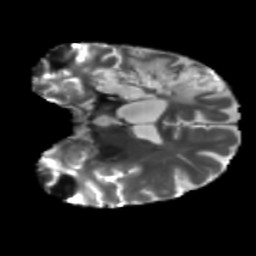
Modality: T2w
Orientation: coronal
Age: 60
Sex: male
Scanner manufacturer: siemens
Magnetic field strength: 3 T
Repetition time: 5.25 s
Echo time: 0.08 s